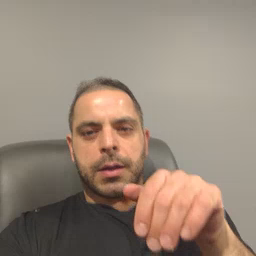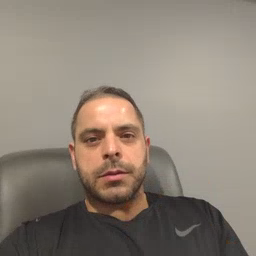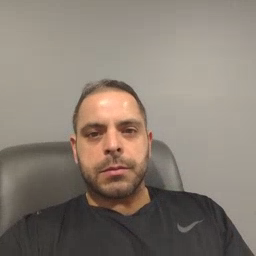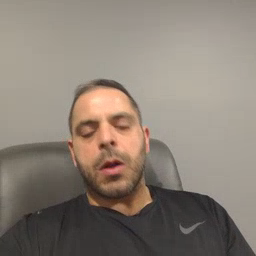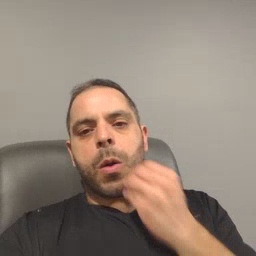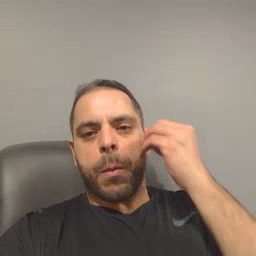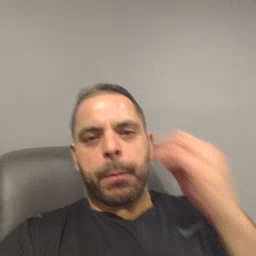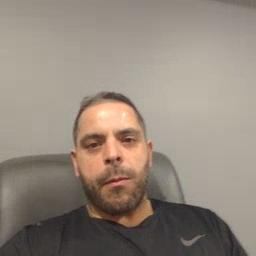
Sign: home